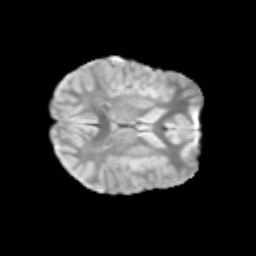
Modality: T2w
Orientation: axial
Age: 9
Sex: male
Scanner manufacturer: siemens
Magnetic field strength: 3 T
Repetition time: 3.8 s
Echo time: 0.07 s